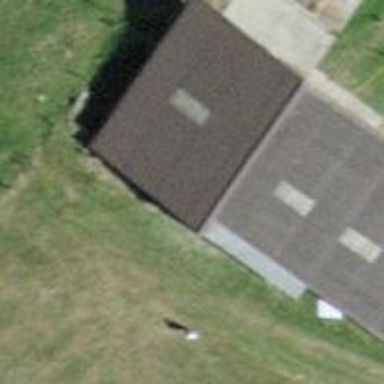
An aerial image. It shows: Rural barn.